Aerial crown-view tile of a tropical tree (Barro Colorado Island, Panama), acquired 20250915:
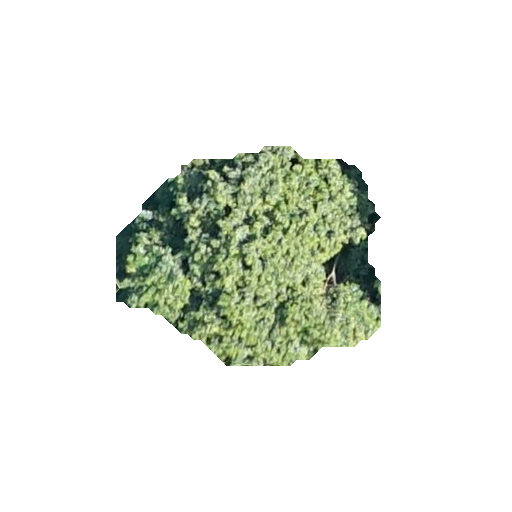
Species: Luehea seemannii
GBIF accepted scientific name: Luehea seemannii
Crown area: 63.835 m²